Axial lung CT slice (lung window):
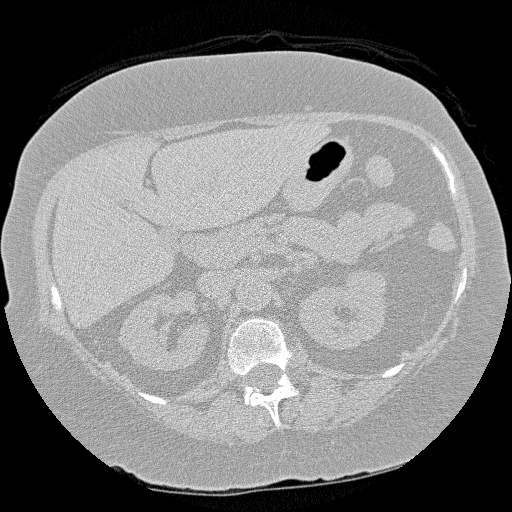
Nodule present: no